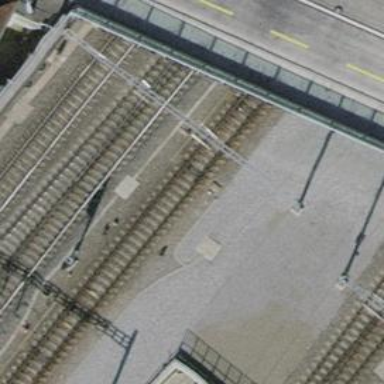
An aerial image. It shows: Single railway track with electrification through contact line.